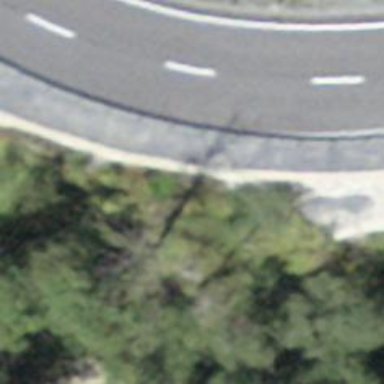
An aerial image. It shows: Secondary road.